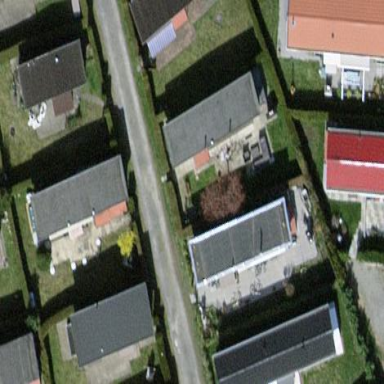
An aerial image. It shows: Static caravan.